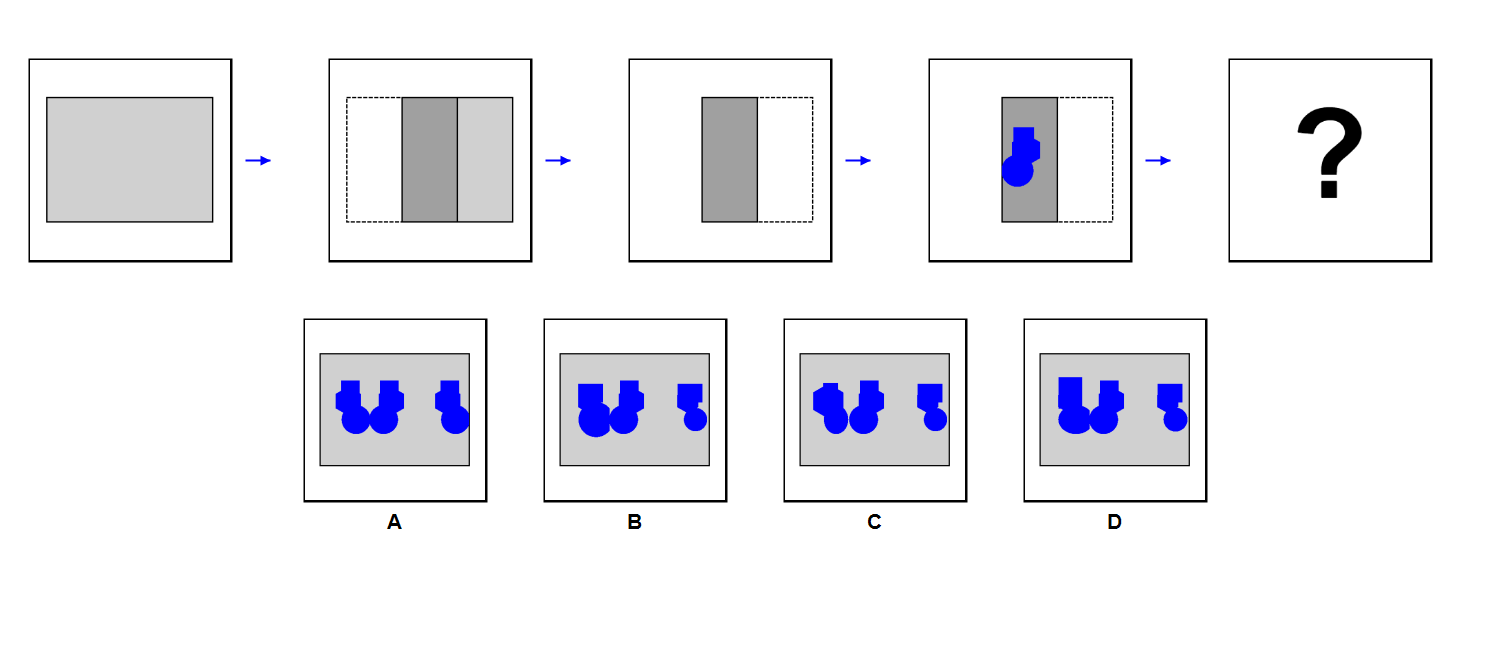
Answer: A